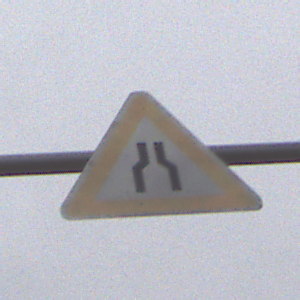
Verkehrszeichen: VerengteFahrbahn
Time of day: Midday
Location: Outdoor (RoadRail)
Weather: Overcast
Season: NotSpecified
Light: Natural